Question: I am not sure how to ask the question so here is a picture of some idea that came to mind

So for example, when you run my "custom launcher" it displays a window with a couple buttons on the side which you can assign values to. When you click on a button, the appropriate program will run in the big panel on the right (in window mode).
This is all from the user's perspective of course. They will just see that the program they want to run appears in that panel. The actual implementation may have nothing to do with "one program running inside another program"
My own use case is limited to windows desktop platforms only, but if it is possible to generalize it that would be nice as well.
Is this actually possible? Can I write such a program that will run another program inside a panel? The program that's launched may be someone else's, such as MS paint or calculator.
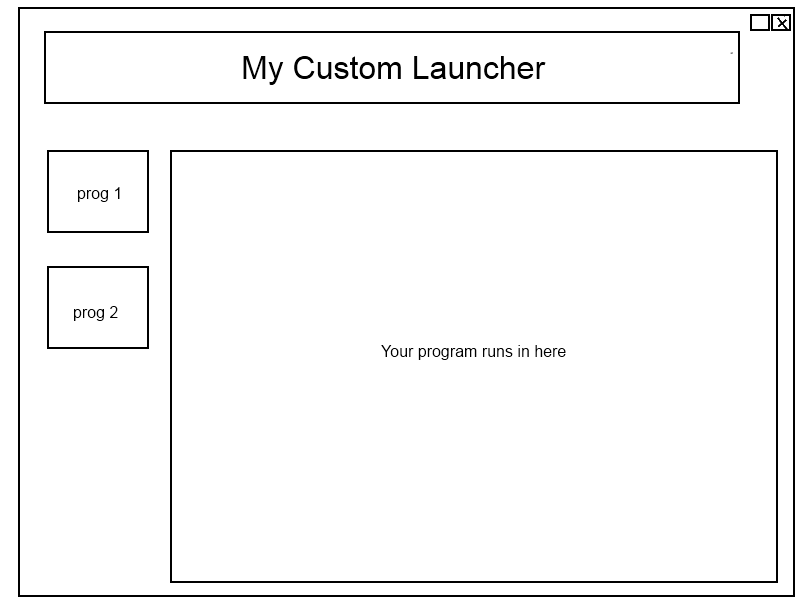
Answer: Just to expand on my comment above, here is an approach that may work for you: :)
When you launch the program, intercept all windows messages to the program that control it's position on screen. That way it 'appears' to be fixed in place, but in reality it's still attached to the normal Windows desktop.
Here's some light reading for you:
<URL>
> A hook is a mechanism by which an application can intercept events,
such as messages, mouse actions, and keystrokes. A function that
intercepts a particular type of event is known as a hook procedure. A
hook procedure can act on each event it receives, and then modify or
discard the event.